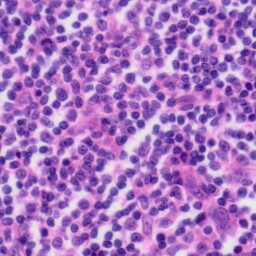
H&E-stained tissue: Tonsil